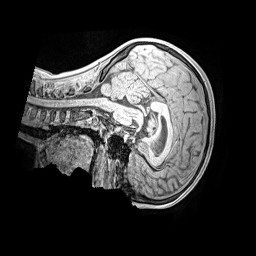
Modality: MP2RAGE
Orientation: sagittal
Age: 10
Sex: male
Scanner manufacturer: siemens
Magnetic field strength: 3 T
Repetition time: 4 s
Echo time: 0.00299 s